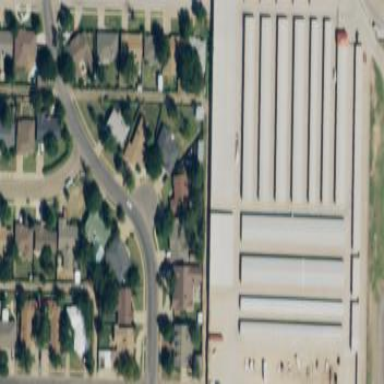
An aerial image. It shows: Area designated for garages.